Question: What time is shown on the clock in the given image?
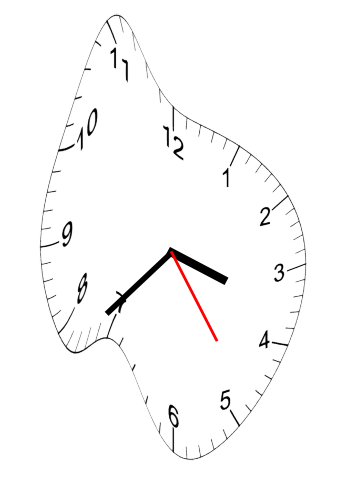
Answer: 03:37:24